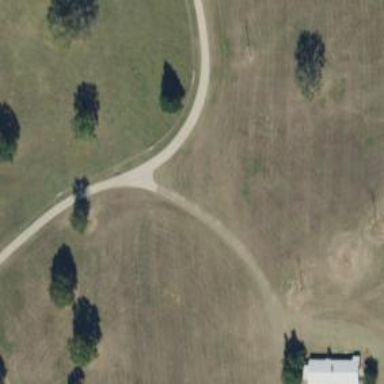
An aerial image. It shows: Driveway.